Question: I'm trying to convert curl request to 'WebRequest' in C# but not able to get the response as it always returns 401 unauthorized error
<URL>
Here is the working curl request:
> curl -k -v <URL>","callback_id":"abc1234546asas","dynamic_fields":{"student_id":"32453245","student_first_name":"Candy","student_last_name":"Student"}}" -H "X-Peertransfer-Digest: zYUt+Pn0A06wsSbCrrbAZn68Aslq9CbSUAKBrUEwIzI="
Output:

The result in the red box is what I need to get in 'WebRequest' Response,
here is my C# code
'''
private void testnewfunc()
{
string value = "{"provider":"HUL","payment_destination":"hult-applicationfee","amount":"29000","callback_url":"http://studentapplication.local/en/nextsteps","callback_id":"abc1234546asas","dynamic_fields":{"student_id":"32453245","student_first_name":"Candy","student_last_name":"Student"}}";
var URI = new Uri("https://api.demo.peertransfer.com/v1/transfers");
byte[] data = System.Text.ASCIIEncoding.Default.GetBytes(value);
var requst = (HttpWebRequest)WebRequest.Create(URI);
requst.UserAgent = "curl/7.43.0";
requst.Method = "POST";
requst.KeepAlive = true;
requst.AllowAutoRedirect = true;
requst.ContentType = " application/json";
requst.ContentLength = data.Length;
// wc.Headers["Content-Type"] = "application/json";
requst.Accept = "*/*";
//Or any other encoding type.
string result = System.Convert.ToBase64String(data);
var uname = "hultdemo2015";
var pword = "gEejgC0GF8pCbI7C";
var creds = string.Format("{0}:{1}", uname, pword);
creds = Convert.ToBase64String(Encoding.ASCII.GetBytes(creds));
requst.Headers["Authorization"] = string.Format("{0} {1}", "Basic", creds);
requst.Headers["X-Peertransfer-Digest"] = string.Format("{0}", "zYUt+Pn0A06wsSbCrrbAZn68Aslq9CbSUAKBrUEwIzI=");
using (Stream stream = requst.GetRequestStream())
{
stream.Write(data, 0, data.Length);
}
var httpResponse = (HttpWebResponse)requst.GetResponse();
using (var streamReader = new StreamReader(httpResponse.GetResponseStream()))
{
var responseText = streamReader.ReadToEnd();
//Now you have your response.
//or false depending on information in the response
// return true;
}
}
'''
Not sure what I'm making wrong in the 'WebRequest'.
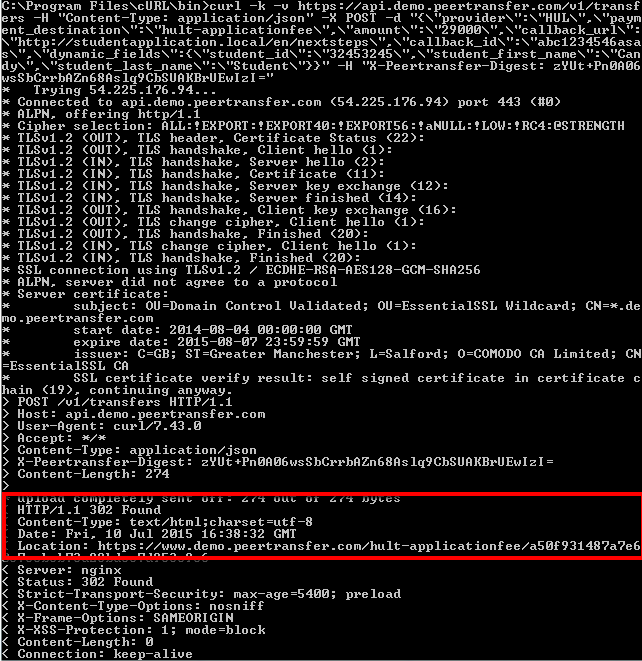
Answer: Here's my solution:
'''
var client = new HttpClient(new HttpClientHandler { AllowAutoRedirect = false });
var message = new HttpRequestMessage(HttpMethod.Post, new Uri("https://api.demo.peertransfer.com/v1/transfers"));
message.Headers.Accept.Add(new MediaTypeWithQualityHeaderValue("*/*"));
message.Headers.Add("X-Peertransfer-Digest", "zYUt+Pn0A06wsSbCrrbAZn68Aslq9CbSUAKBrUEwIzI=");
message.Content = new StringContent("{"provider":"HUL","payment_destination":"hult-applicationfee","amount":"29000","callback_url":"http://studentapplication.local/en/nextsteps","callback_id":"abc1234546asas","dynamic_fields":{"student_id":"32453245","student_first_name":"Candy","student_last_name":"Student"}}", Encoding.UTF8, "application/json");
var responseMessage = await client.SendAsync(message);
MessageBox.Show(string.Format("Status Code: {0}{1}Content-Type: {2}{1}Date: {3}{1}Location:{4}", responseMessage.StatusCode, Environment.NewLine, responseMessage.Content.Headers.ContentType, responseMessage.Headers.Date, responseMessage.Headers.Location));
'''
And here's the response from the server (same as curl):

'''
var data = "{"provider":"HUL","payment_destination":"hult-applicationfee","amount":"29000","callback_url":"http://studentapplication.local/en/nextsteps","callback_id":"abc1234546asas","dynamic_fields":{"student_id":"32453245","student_first_name":"Candy","student_last_name":"Student"}}";
var request = (HttpWebRequest)WebRequest.Create(new Uri("https://api.demo.peertransfer.com/v1/transfers"));
request.Method = "POST";
request.AllowAutoRedirect = false;
request.Accept = "*/*";
request.Headers.Add("X-Peertransfer-Digest", "zYUt+Pn0A06wsSbCrrbAZn68Aslq9CbSUAKBrUEwIzI=");
request.ContentType = "application/json";
request.ContentLength = data.Length;
using (var reqStream = request.GetRequestStream())
using (var writer = new StreamWriter(reqStream))
{
writer.Write(data);
}
var response = request.GetResponse();
MessageBox.Show(response.Headers.ToString());
'''
Make sure you include these using statements:
'''
using System.IO;
using System.Net;
'''
and these are the response headers from the server: